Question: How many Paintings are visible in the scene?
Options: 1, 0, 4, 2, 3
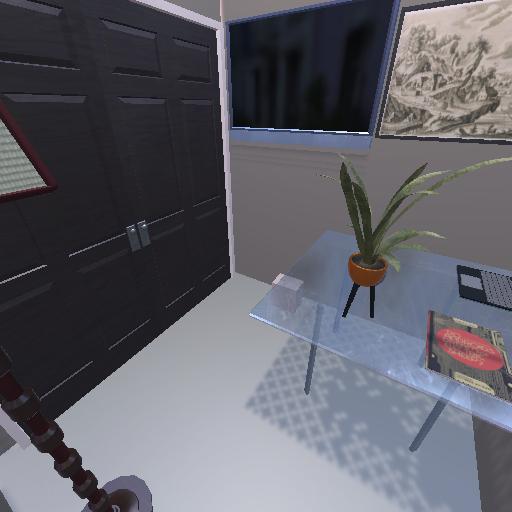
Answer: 1